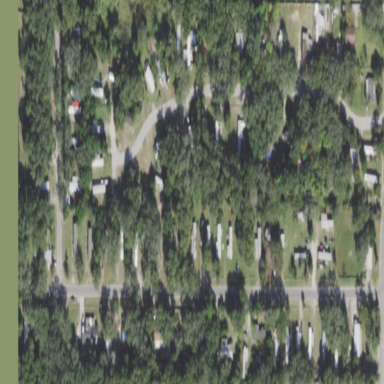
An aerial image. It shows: Residential area designated as trailer park.